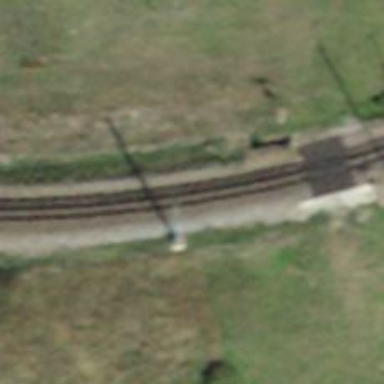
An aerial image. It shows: Narrow-gauge railway track with one electrified contact line.